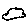
Label: cloud